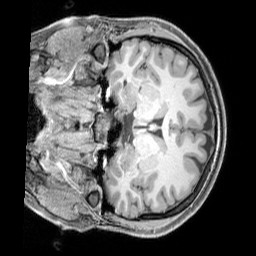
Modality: T1w
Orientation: coronal
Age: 23
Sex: female
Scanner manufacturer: siemens
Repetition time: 2.3 s
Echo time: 0.00226 s